Question: I'm trying to create something like this in android:

My current approach is to try to create the bar with a linearLayout and some views with different weights. This works just fine:
'''
<?xml version="1.0" encoding="utf-8"?>
<RelativeLayout xmlns:android="http://schemas.android.com/apk/res/android"
android:orientation="vertical" android:layout_width="match_parent"
android:layout_height="match_parent">
<LinearLayout
android:id="@+id/market_bar"
android:orientation="horizontal"
android:layout_width="match_parent"
android:layout_height="20dp"
android:layout_marginLeft="20dp"
android:layout_marginRight="20dp">
<LinearLayout
android:layout_width="match_parent"
android:layout_height="match_parent">
<View
android:layout_width="0dp"
android:layout_height="match_parent"
android:layout_weight="0.2"
android:background="@android:color/holo_red_light"/>
<View
android:layout_width="0dp"
android:layout_height="match_parent"
android:layout_weight="0.8"
android:background="@android:color/holo_green_dark"/>
</LinearLayout>
</LinearLayout>
</RelativeLayout>
'''
But now how can I add the markers that appear in the image? I don't think I can achieve this with weights. For example, how to position the marker at the end of the bar?
Thank you
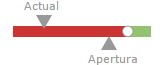
Answer: I changed a LinearLayout with a FrameLayout to improve the code.
This is the Graphical layout:

And this is the code:
'''
<RelativeLayout xmlns:android="http://schemas.android.com/apk/res/android"
xmlns:tools="http://schemas.android.com/tools"
android:layout_width="match_parent"
android:layout_height="match_parent" >
<TextView
android:id="@+id/actual"
android:layout_width="wrap_content"
android:layout_height="wrap_content"
android:layout_alignParentLeft="true"
android:paddingLeft="40dp"
android:text="Actual" />
<FrameLayout
android:id="@+id/market_bar"
android:layout_width="match_parent"
android:layout_below="@id/actual"
android:layout_height="20dp"
android:layout_marginLeft="20dp"
android:layout_marginRight="20dp" >
<LinearLayout
android:layout_width="match_parent"
android:layout_height="match_parent" >
<View
android:layout_width="0dp"
android:layout_height="match_parent"
android:layout_weight="0.7"
android:background="@android:color/holo_red_light" />
<View
android:layout_width="0dp"
android:layout_height="match_parent"
android:layout_weight="0.3"
android:background="@android:color/holo_green_dark" />
</LinearLayout>
</FrameLayout>
<TextView
android:id="@+id/apertura"
android:layout_width="wrap_content"
android:layout_height="wrap_content"
android:layout_below="@id/market_bar"
android:layout_alignParentLeft="true"
android:paddingLeft="120dp"
android:text="Apertura" />
</RelativeLayout>
'''
I recommend you also to check this link:
<URL>